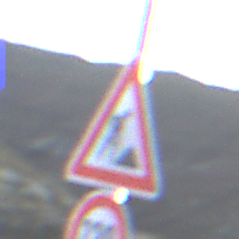
Verkehrszeichen: Arbeitsstelle
Zusatzzeichen unten: Geschwindigkeit120
Umgebung: Outdoor, Nature
Tageszeit: SunriseSunset
Wetter: Clear
Licht: Natural
Jahreszeit: NotSpecified
Kontrast: HighContrast